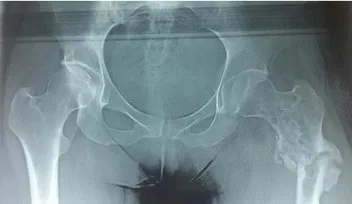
X-rays of the hip showing an osteolytic tumor at the site of the fracture (left side).
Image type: radiology (x_ray)